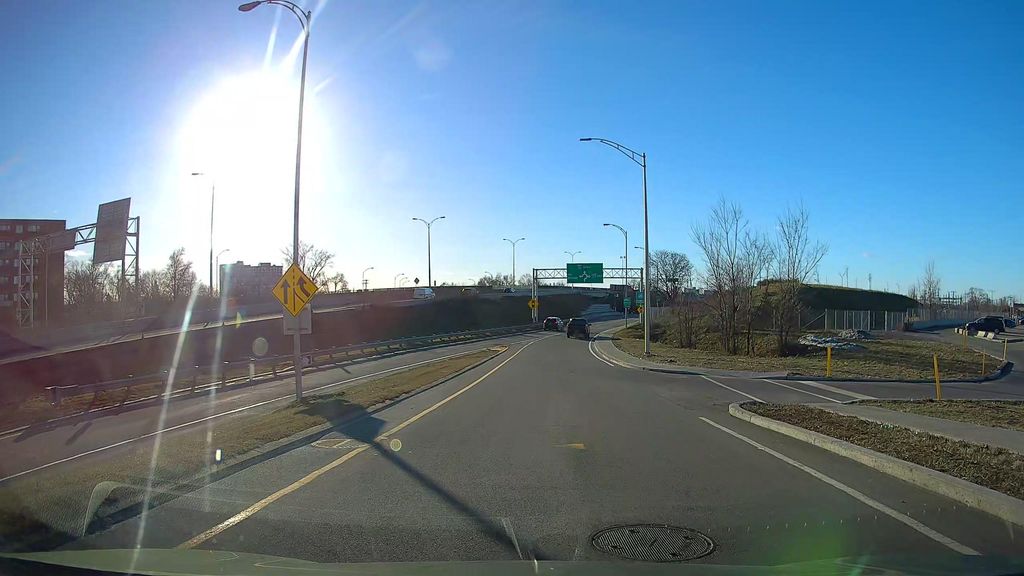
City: montreal